Question: I've read <URL> question, but still, it explains how to dock controls within DockPanel. How does one dock the DockPanel within the window?

As you can see, the Map control is docked to the DockPanel, but the DockPanel is not docked to the window.
What am I missing?
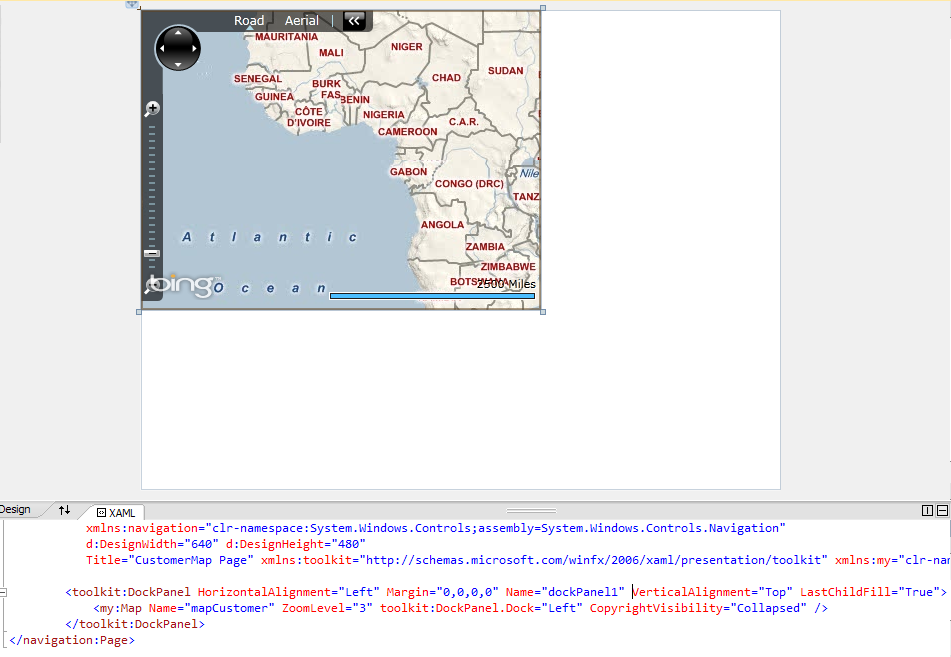
Answer: Remove 'HorizontalAlignment' and 'VerticalAlignment' properties from the 'DockPanel', the default for these properties is 'Stretch' which will cause the 'DockPanel' to fill the available space.